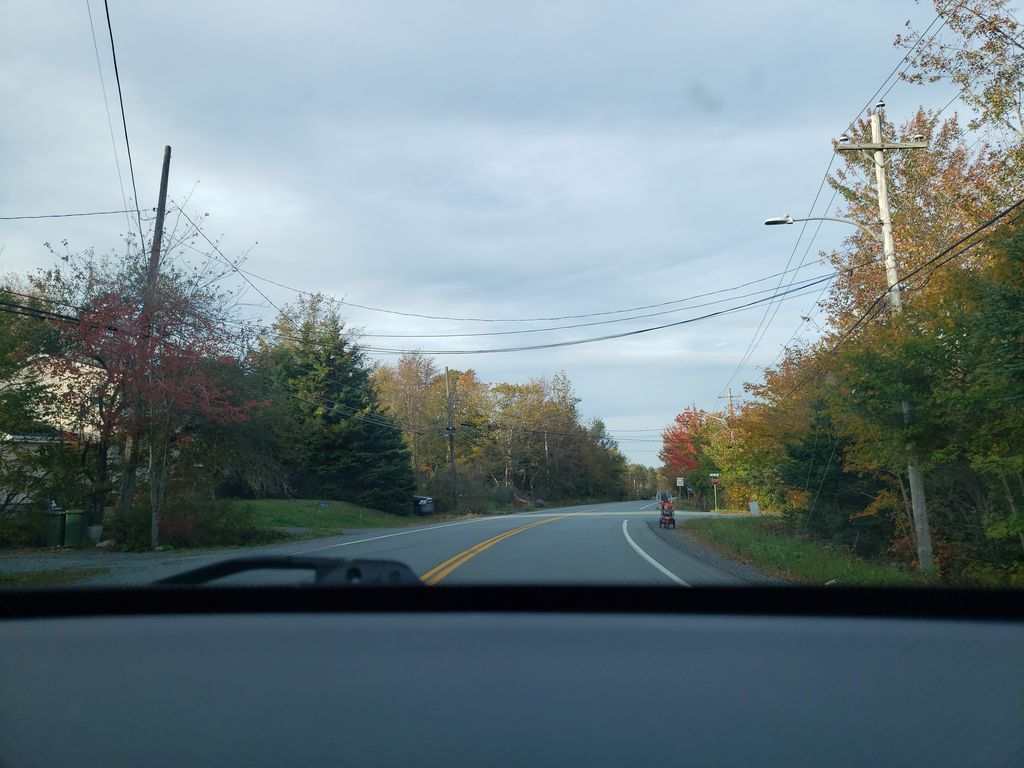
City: halifax